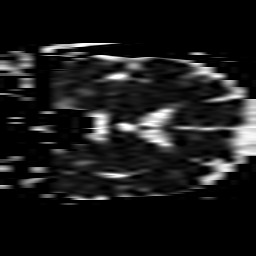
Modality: ADC
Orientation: coronal
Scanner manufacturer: philips
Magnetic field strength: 1.5 T
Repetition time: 2.88 s
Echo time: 0.06279 s